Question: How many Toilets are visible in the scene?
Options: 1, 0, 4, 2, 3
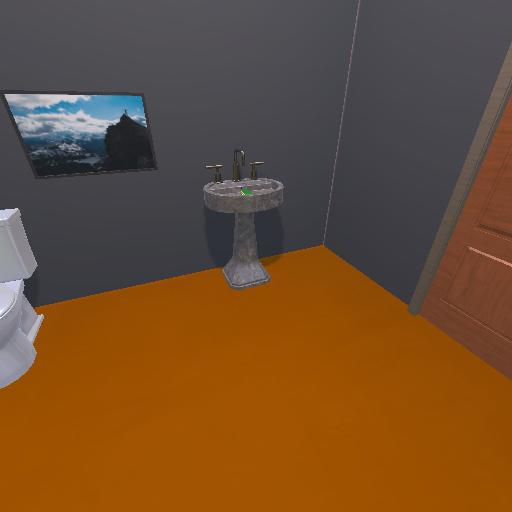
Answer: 1